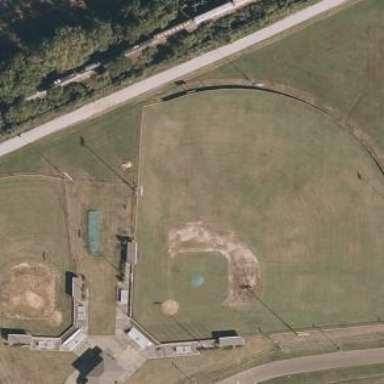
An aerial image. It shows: Baseball pitch for leisure and sports activities.